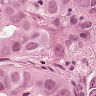
Metastatic tissue present: yes